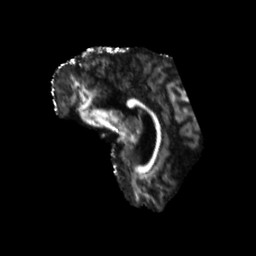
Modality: FA
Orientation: sagittal
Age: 53
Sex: male
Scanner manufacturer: siemens
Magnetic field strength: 3 T
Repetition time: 5.47 s
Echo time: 0.0854 s